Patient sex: M
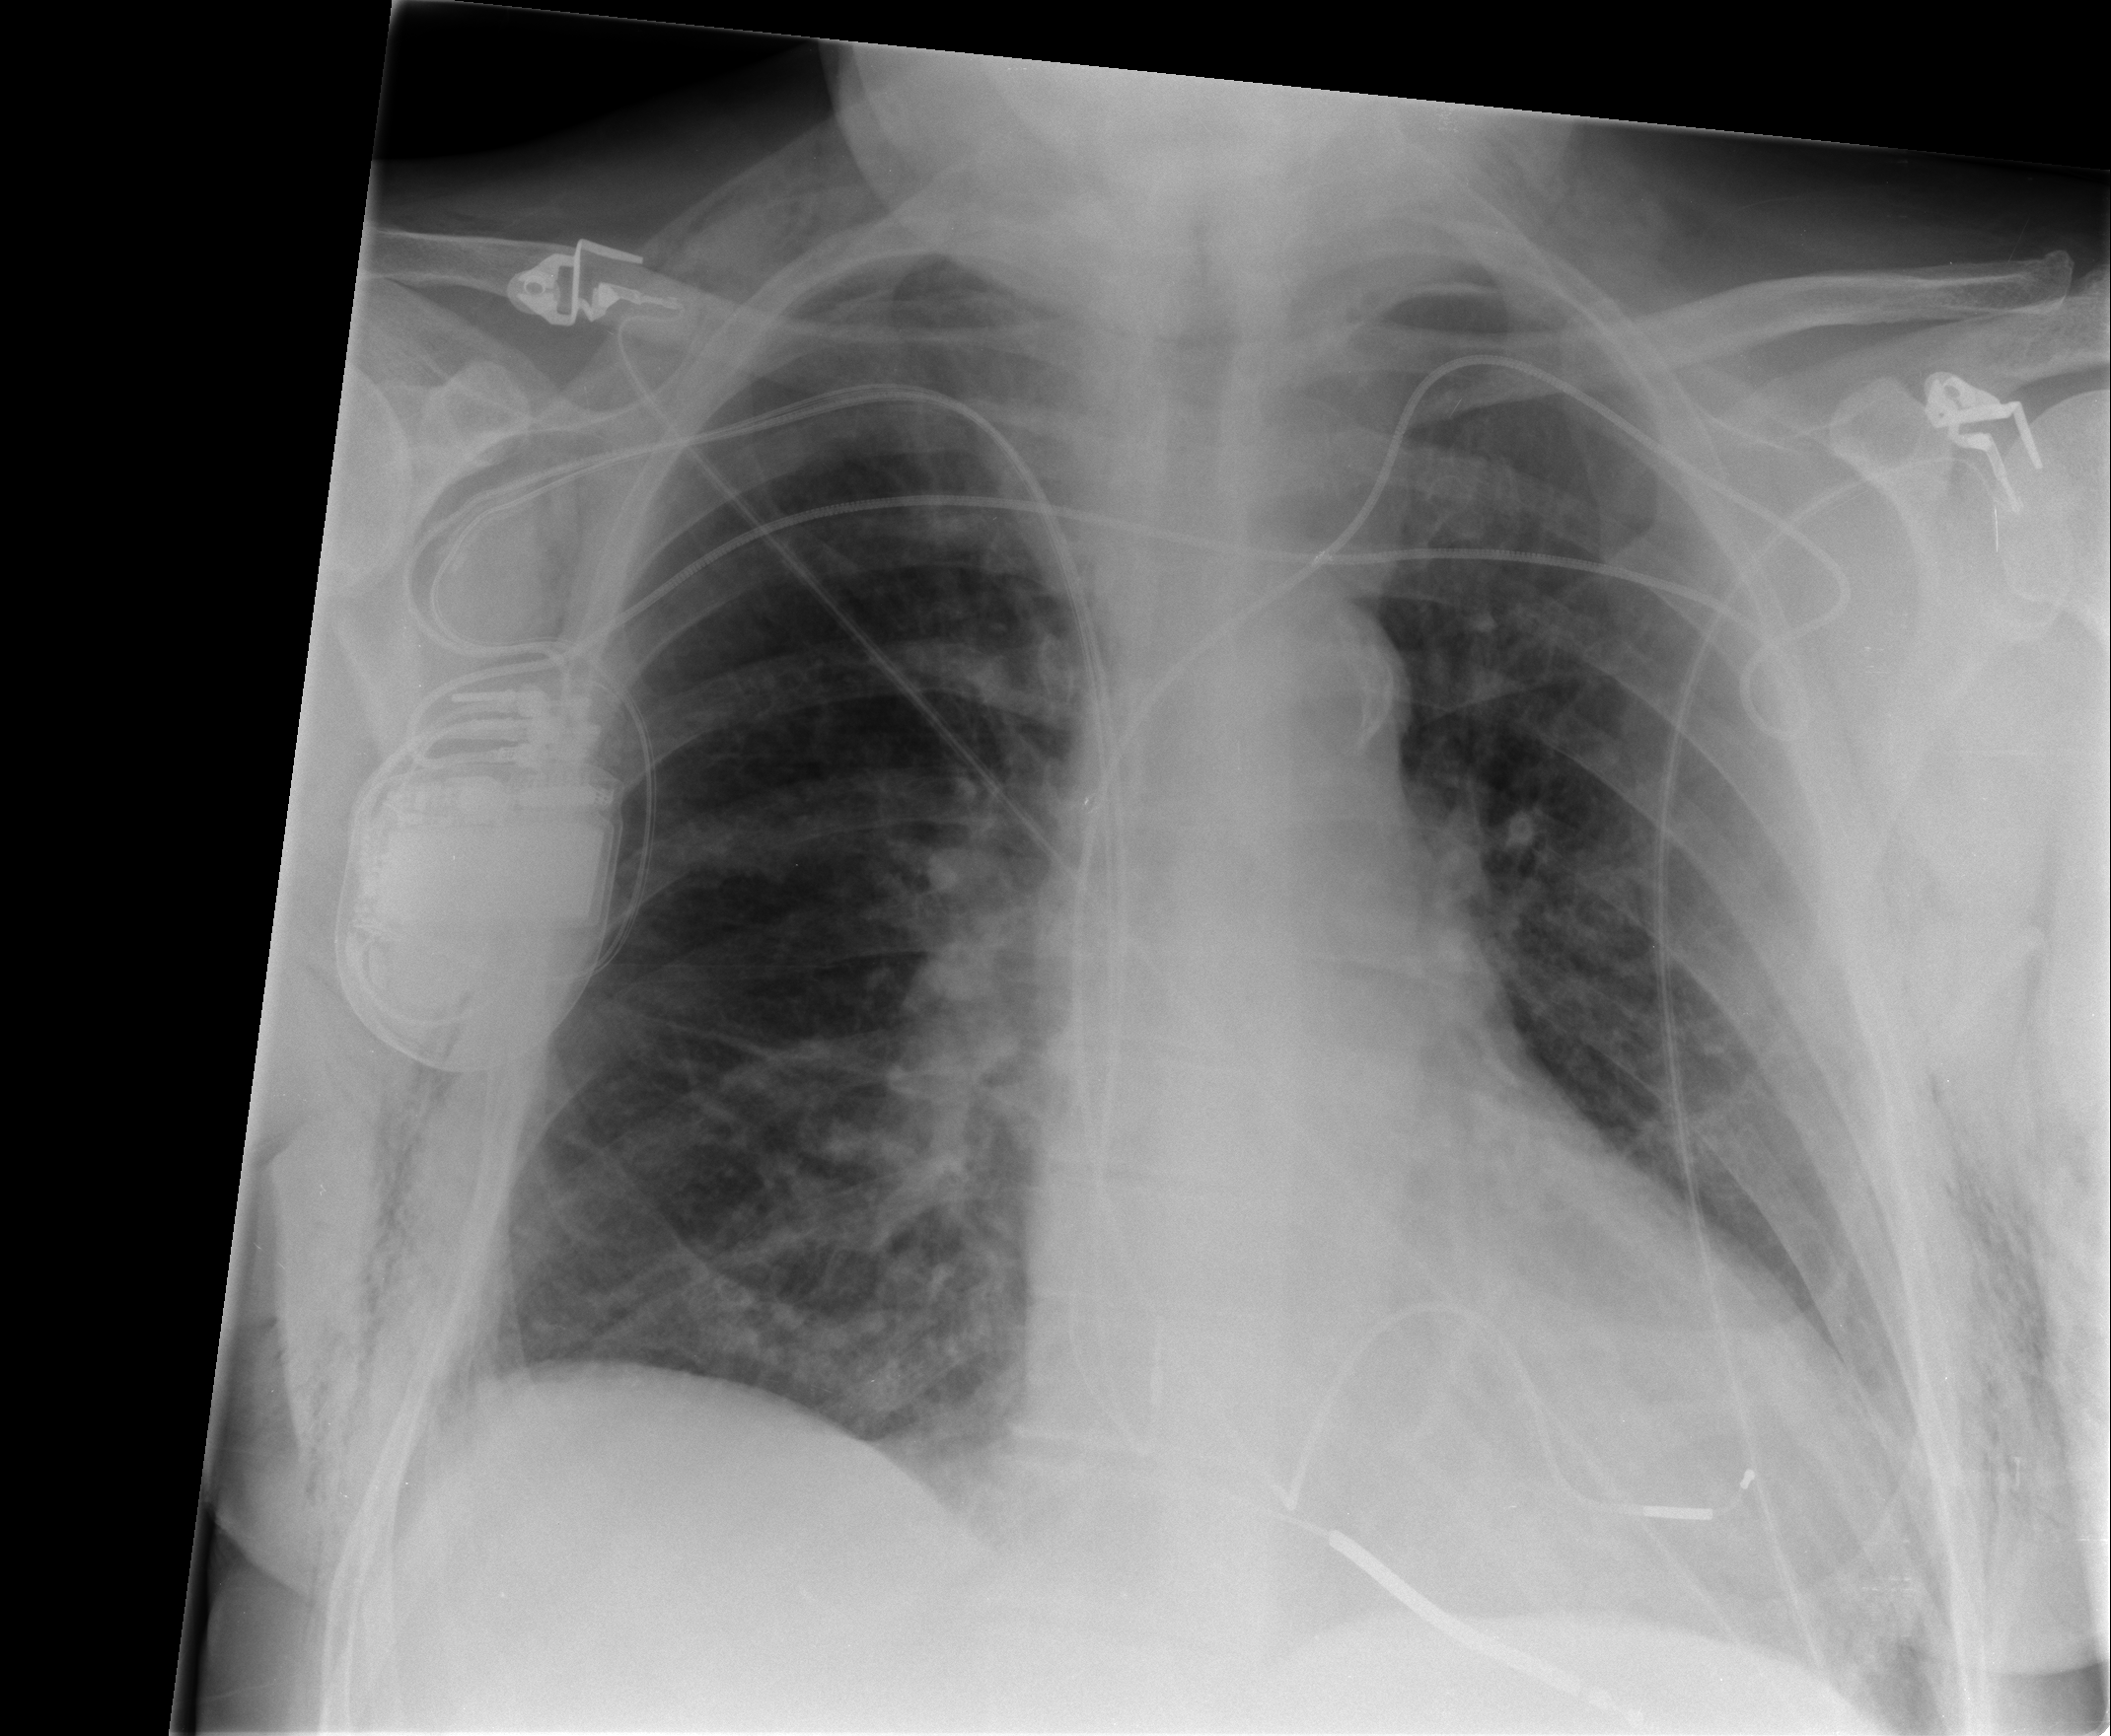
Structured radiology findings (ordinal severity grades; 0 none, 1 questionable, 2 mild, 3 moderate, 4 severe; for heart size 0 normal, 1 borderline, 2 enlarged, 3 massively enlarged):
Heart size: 1
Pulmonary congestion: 2
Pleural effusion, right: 0
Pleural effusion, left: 0
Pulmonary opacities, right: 0
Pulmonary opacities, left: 0
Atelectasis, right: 1
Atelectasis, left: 1